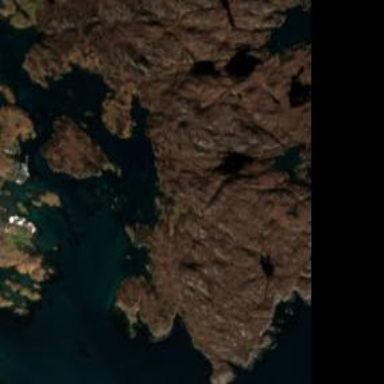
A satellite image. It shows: Beautiful bay with natural surroundings.